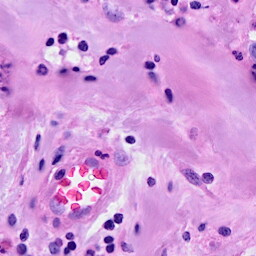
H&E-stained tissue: Breast